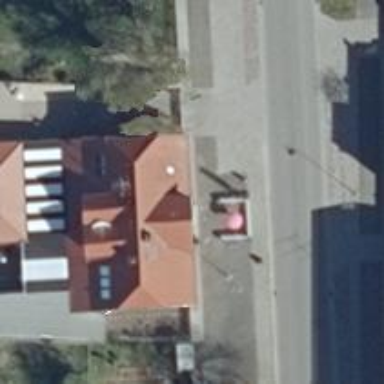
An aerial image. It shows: Restaurant.